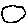
Label: circle